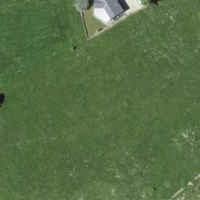
EUNIS habitat code: 23
Species observed at this site:
Corvus corone
Lophophanes cristatus
Parus major
Milvus milvus
Phoenicurus ochruros
Garrulus glandarius
Passer domesticus
Fringilla coelebs
Buteo buteo
Picus viridis
Motacilla alba
Turdus merula